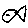
Label: fish